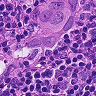
Metastatic tissue present: yes